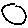
Label: circle